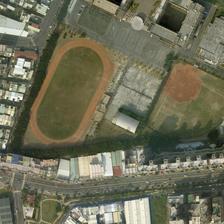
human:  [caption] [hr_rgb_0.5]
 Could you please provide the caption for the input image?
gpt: a playground and a baseball field are surrounded by many buildings .

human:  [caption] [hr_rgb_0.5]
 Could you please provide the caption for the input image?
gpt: numerous buildings and bustling roads rim the exercise yard, which is made up of a football field and a baseball field .

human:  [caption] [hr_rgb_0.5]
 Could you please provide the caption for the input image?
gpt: a playground and a baseball field are surrounded by many buildings .

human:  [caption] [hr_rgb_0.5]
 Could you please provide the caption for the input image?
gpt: a road and many buildings are around a playground and a baseball field separately .

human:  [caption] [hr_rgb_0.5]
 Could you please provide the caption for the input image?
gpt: a playground and a baseball field are surrounded by many buildings .